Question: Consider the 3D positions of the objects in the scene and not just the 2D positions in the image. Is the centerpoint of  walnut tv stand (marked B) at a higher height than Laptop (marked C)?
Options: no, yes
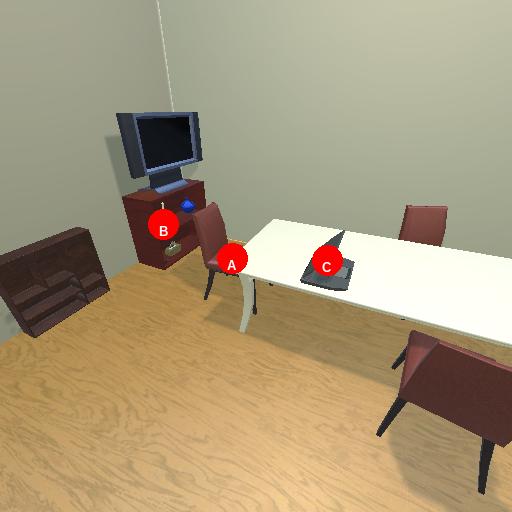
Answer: no